Question: I have iPhone5 device with iOS7. In application there is a custom 'UITextField'. When I am editing it, the text shift down to bottom and flash. Even if I have set the vertical center constraint.

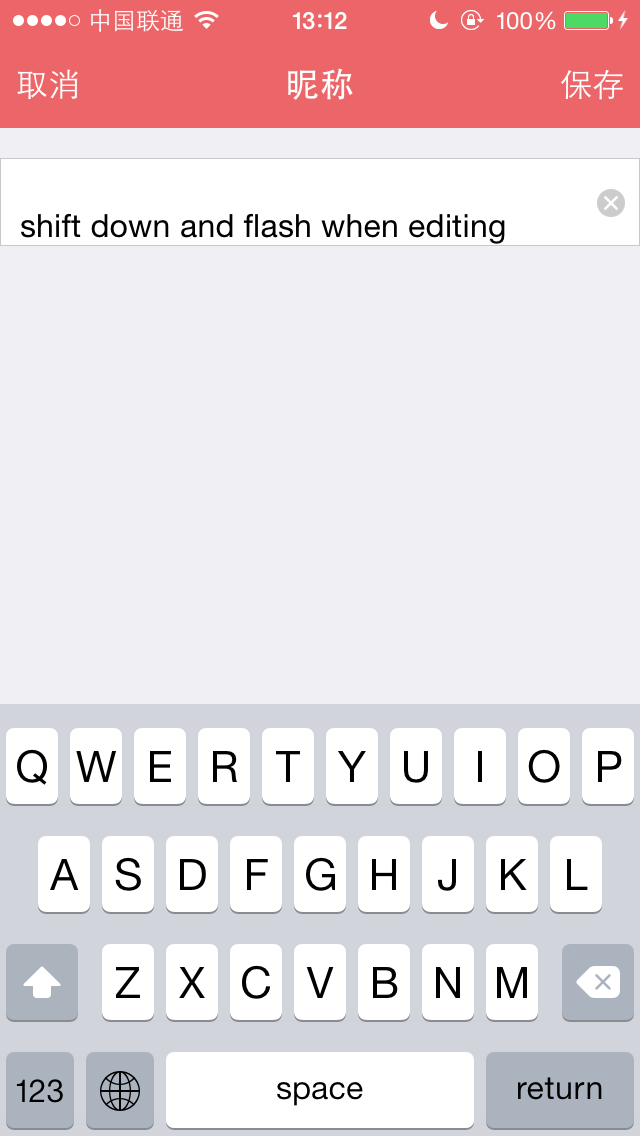
Answer: I had the same problem in past. I don't know the exact solution But The following line of code works for me
'''
self.navigationController.navigationBar.translucent=NO;
'''
hope it will works for you also